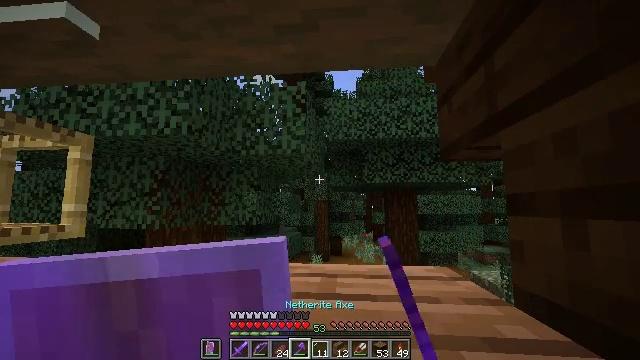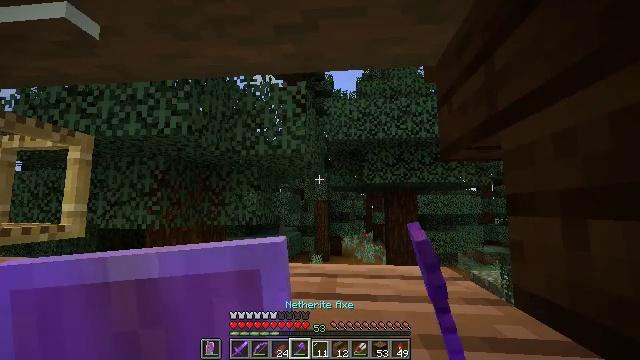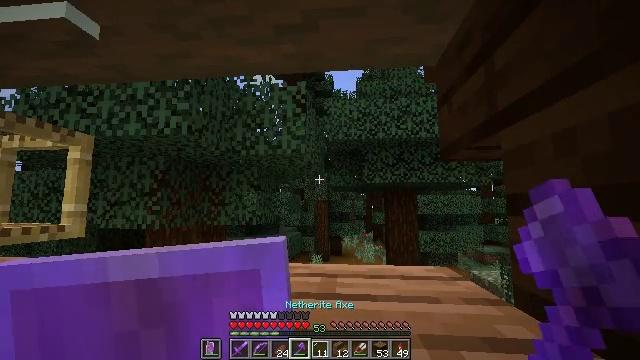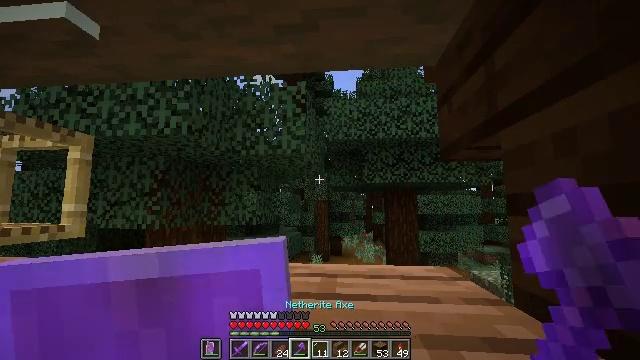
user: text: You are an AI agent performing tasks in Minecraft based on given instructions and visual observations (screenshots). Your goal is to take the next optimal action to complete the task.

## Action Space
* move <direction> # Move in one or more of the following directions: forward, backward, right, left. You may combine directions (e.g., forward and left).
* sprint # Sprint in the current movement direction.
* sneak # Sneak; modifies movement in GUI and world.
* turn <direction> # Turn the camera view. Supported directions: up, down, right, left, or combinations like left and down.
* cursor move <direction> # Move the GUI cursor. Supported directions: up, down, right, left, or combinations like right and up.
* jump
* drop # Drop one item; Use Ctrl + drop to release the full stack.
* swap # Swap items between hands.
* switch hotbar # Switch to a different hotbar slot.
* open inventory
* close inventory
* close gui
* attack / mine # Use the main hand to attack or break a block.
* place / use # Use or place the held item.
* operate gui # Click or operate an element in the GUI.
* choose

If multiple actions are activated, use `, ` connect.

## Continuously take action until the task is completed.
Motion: motion action
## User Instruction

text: Break the glass pane to collect it.
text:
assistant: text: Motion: sneak, attack / mine
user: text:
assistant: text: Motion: sneak, attack / mine
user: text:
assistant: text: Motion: sneak, attack / mine
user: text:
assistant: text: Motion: sneak, attack / mine